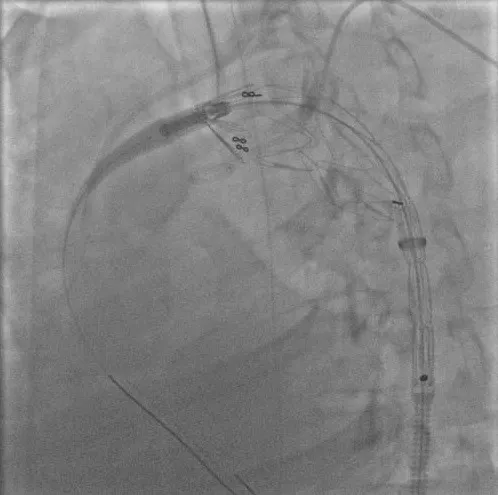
Introduction of the endovascular prosthesis.
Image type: radiology (x_ray)